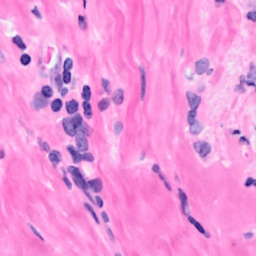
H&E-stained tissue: Breast